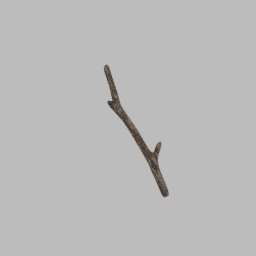
Label: nature